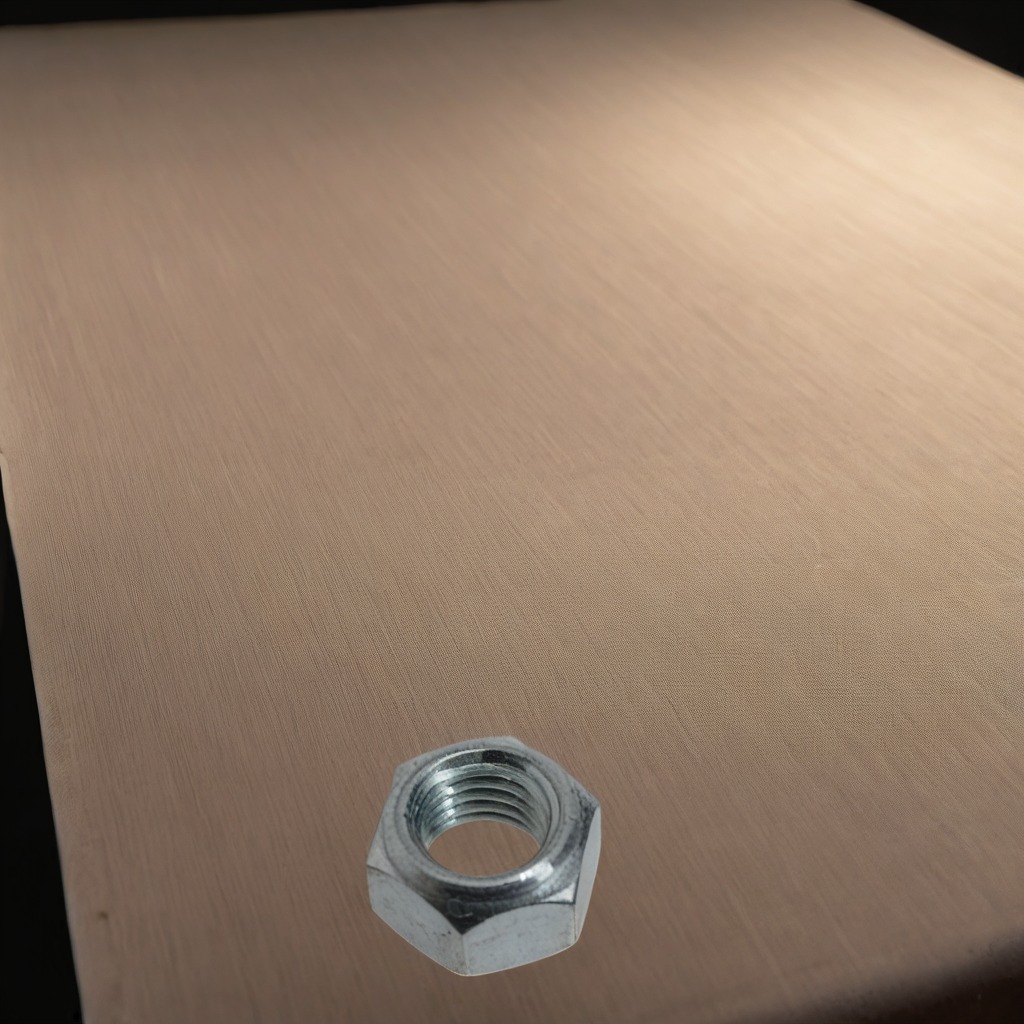
A metal nut is lying on a wooden table.